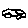
Label: car